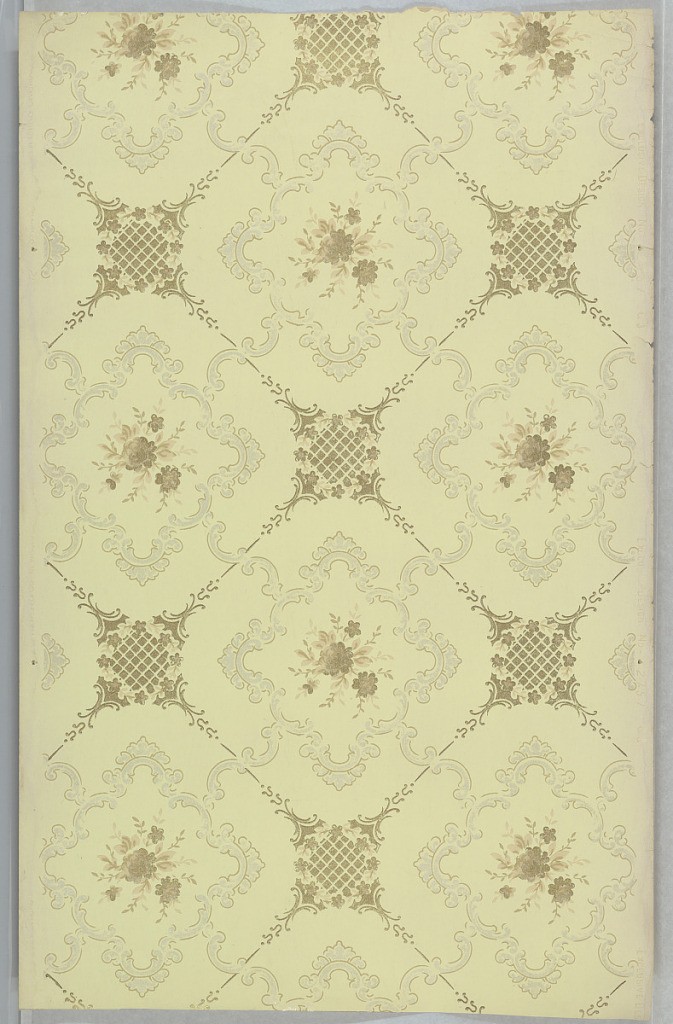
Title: Ceiling paper
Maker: Maxwell & Co., S.A., Chicago, Illinois, USA
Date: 1905–1915
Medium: Machine-printed paper, liquid mica
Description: On light brown ground, treillage of white scrolls intersecting another in gold, containing clusters of gold and tan flowers.